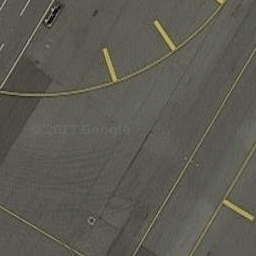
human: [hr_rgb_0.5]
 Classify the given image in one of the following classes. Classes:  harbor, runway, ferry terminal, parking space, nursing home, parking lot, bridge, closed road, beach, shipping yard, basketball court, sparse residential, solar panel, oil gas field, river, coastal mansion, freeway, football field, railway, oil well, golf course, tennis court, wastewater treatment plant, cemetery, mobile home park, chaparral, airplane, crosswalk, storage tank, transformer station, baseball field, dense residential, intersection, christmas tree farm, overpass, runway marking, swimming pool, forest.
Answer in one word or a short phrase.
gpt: runway marking